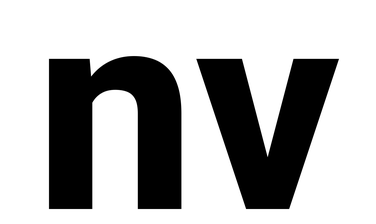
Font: Roboto_ExtraBold